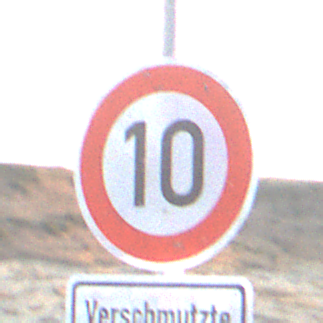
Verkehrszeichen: Geschwindigkeit10
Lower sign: HinweiseAufGefahrenDurchVerbaleAngabe4
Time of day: SunriseSunset
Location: Outdoor (Nature)
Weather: PartlyCloudy
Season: NotSpecified
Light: Natural